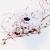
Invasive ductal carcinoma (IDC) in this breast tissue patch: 0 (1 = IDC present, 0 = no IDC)